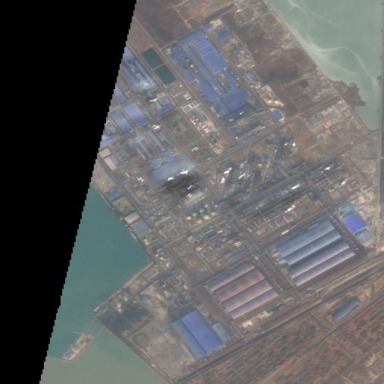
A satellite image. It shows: Industrial area dedicated to steelmaking.